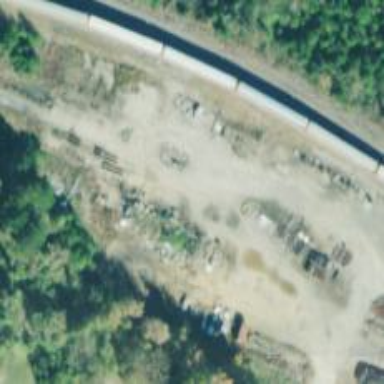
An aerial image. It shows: Abandoned railway yard is depicted.